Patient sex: M
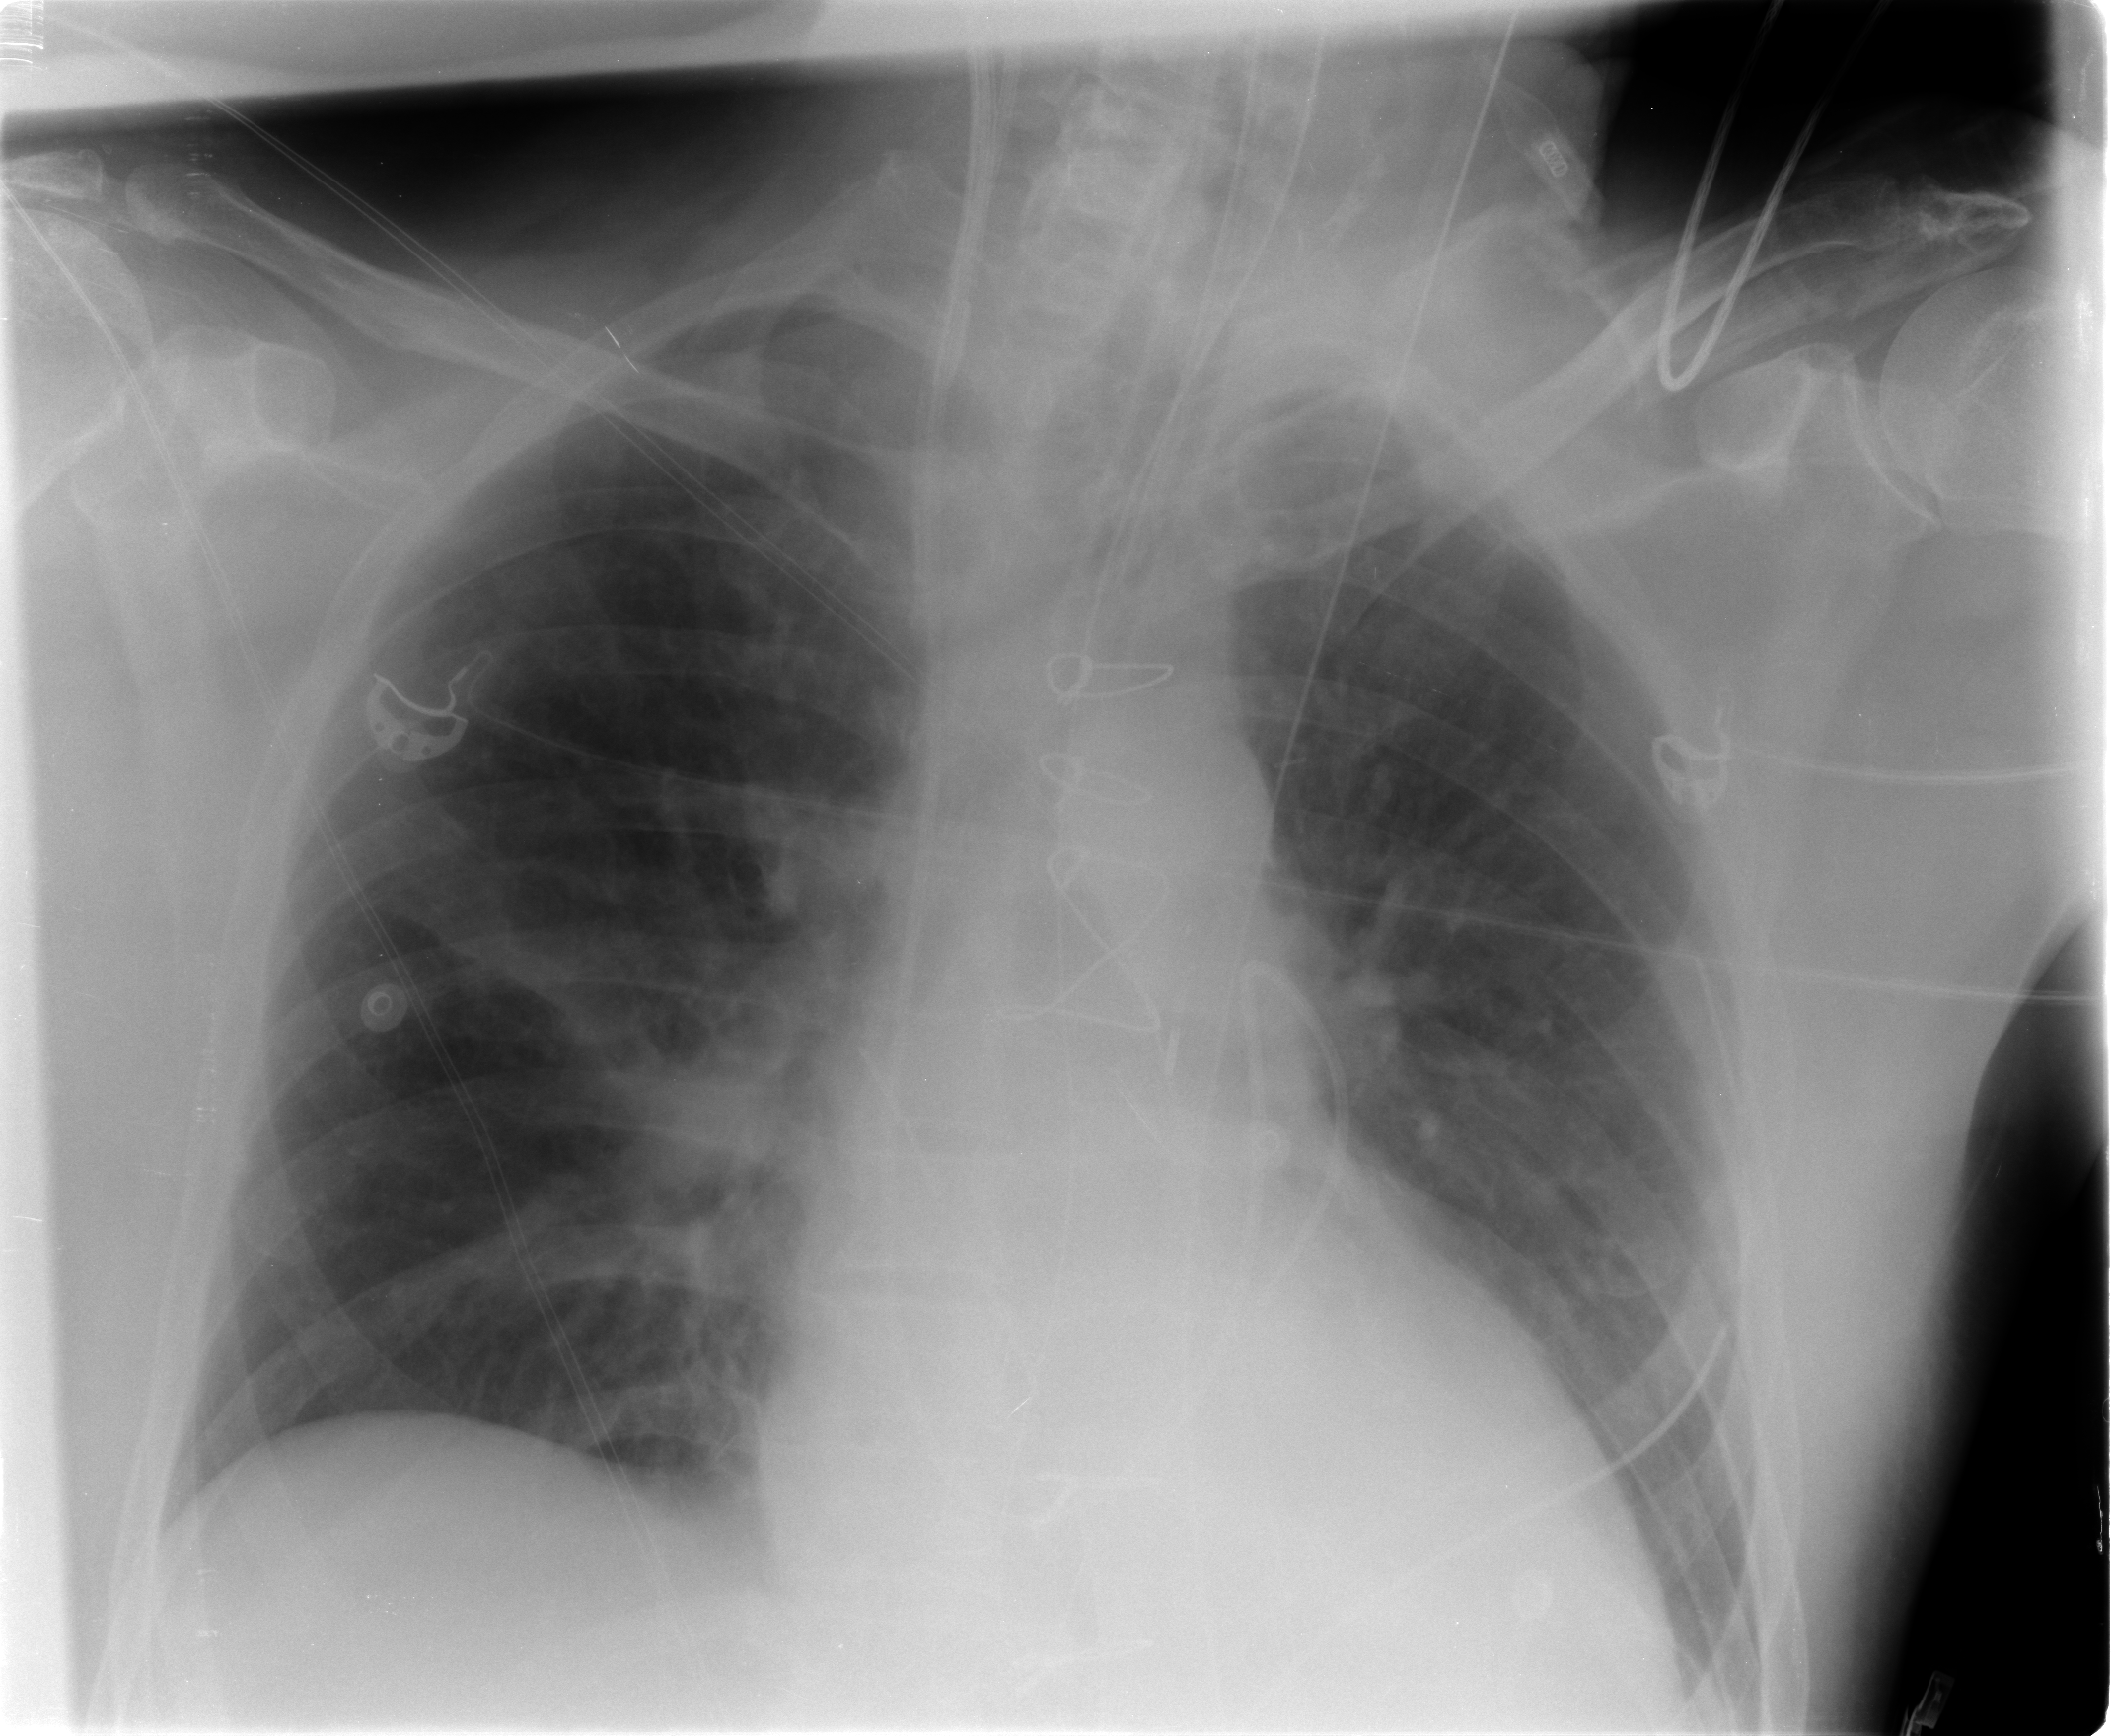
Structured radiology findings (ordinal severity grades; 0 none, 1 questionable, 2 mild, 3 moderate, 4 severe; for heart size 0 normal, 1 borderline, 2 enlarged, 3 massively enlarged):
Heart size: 0
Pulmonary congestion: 2
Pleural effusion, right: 0
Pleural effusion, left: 2
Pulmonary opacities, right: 0
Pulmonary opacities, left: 0
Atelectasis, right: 0
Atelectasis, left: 0